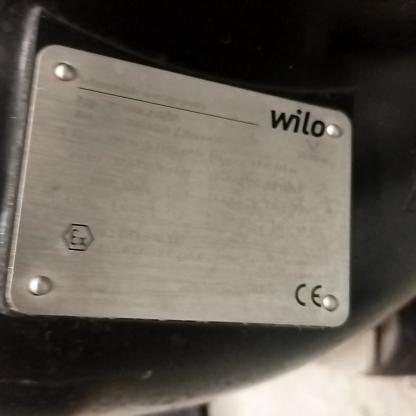
Klasa: tabliczka-znamionowa